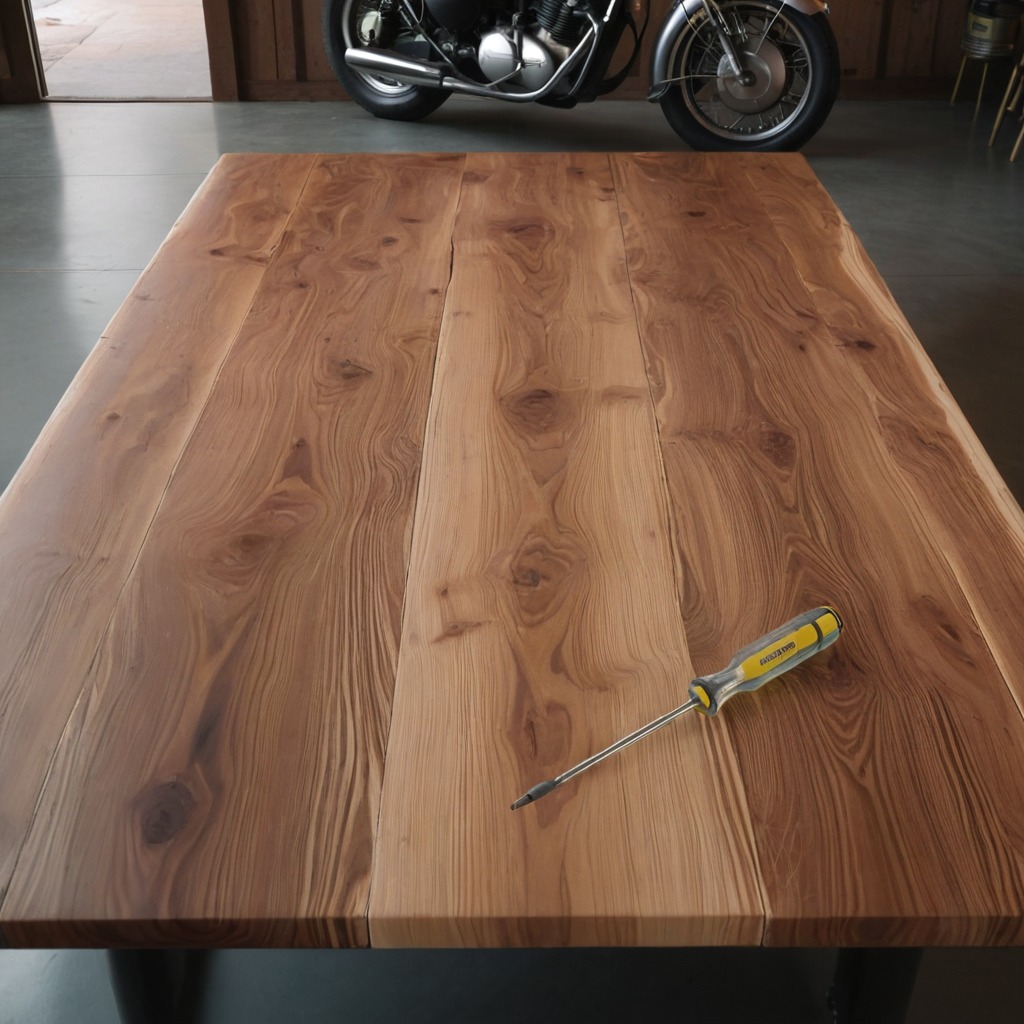
A screwdriver is lying on the oil-spilled wooden table in a vintage motorcycle garage.